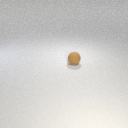
small brown rubber sphere